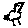
Label: bird